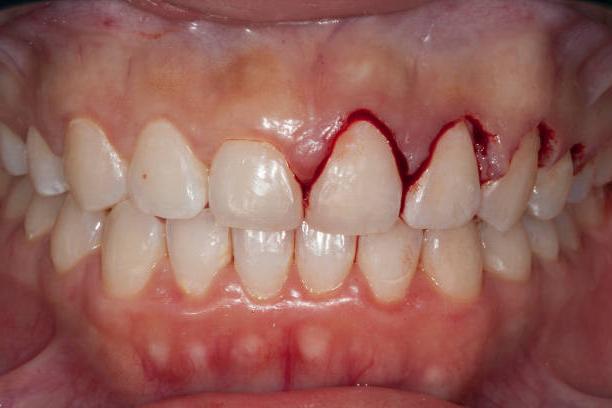
Condition: Gingivitis